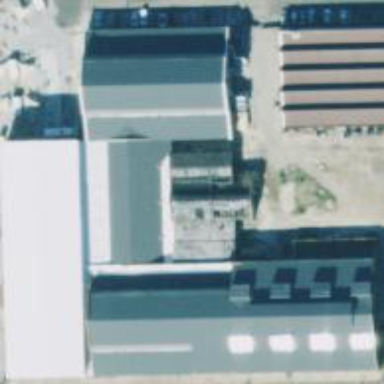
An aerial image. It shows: Building.